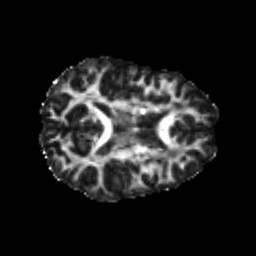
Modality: FA
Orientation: axial
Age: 22
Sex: female
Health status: healthy
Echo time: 0.074 s